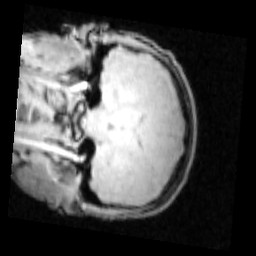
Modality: PDw
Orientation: coronal
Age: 17
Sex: male
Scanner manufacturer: siemens
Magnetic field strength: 3 T
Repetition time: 0.25 s
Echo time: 0.00103 s